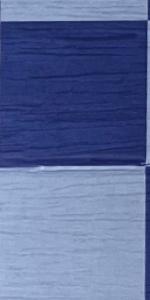
Label: Empty